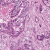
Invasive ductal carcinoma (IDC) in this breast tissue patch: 1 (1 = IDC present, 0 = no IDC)